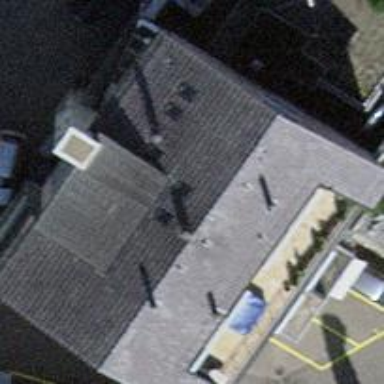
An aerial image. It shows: Apartments building with pitched roof.